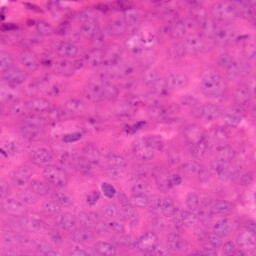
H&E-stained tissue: Colon